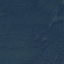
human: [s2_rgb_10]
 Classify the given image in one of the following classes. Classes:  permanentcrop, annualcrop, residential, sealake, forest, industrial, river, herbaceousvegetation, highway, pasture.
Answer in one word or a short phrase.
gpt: Forest